Question: I don't know what this means:

The dependency is added by me in my 'pom.xml'.
'''
<dependencies>
<!-- https://mvnrepository.com/artifact/xwork/xwork -->
<dependency>
<groupId>xwork</groupId>
<artifactId>xwork</artifactId>
<version>1.0.3</version>
</dependency>
</dependencies>
'''
But you can see in the picture, there is red wave line under the 'xwork' library.
I have tried use:
1. Maven Lifecycle : clean - install
2. Refresh Maven and Download Sources
3. Reopen IntelliJ IDEA
But this did not work for me. Does anyone know what causes this, and how can I fix it?
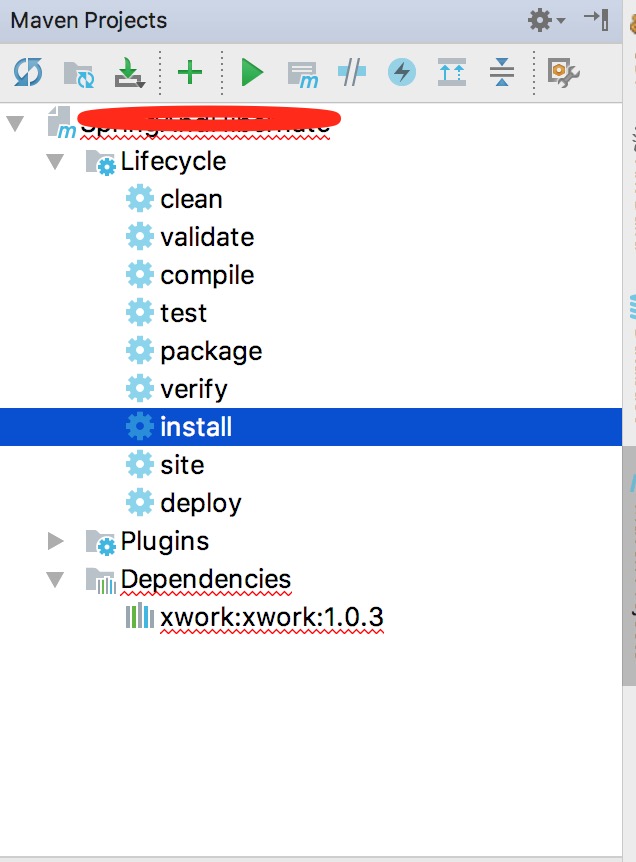
Answer: This dependency is provided by a third-party repository, you need to add the following to your 'pom.xml':
'''
<repositories>
<repository>
<id>xwork</id>
<url>https://maven.atlassian.com/3rdparty/</url>
</repository>
</repositories>
'''
Then Reimport the project in IntelliJ IDEA (you may also need to close and open the project again), then verify that the dependency is present in the view under node:
<URL>
There is also no more error in the tool window:
<URL>
If it still doesn't work for you, <URL> for the diagnostics.